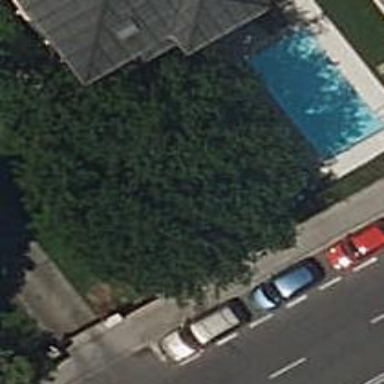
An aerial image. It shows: Swimming pool located in leisure land.